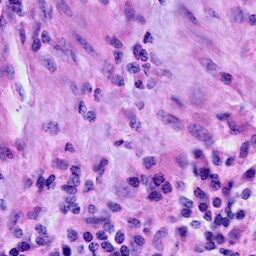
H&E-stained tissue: Cervix